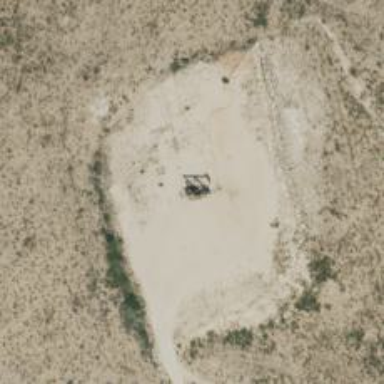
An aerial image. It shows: Petroleum well.